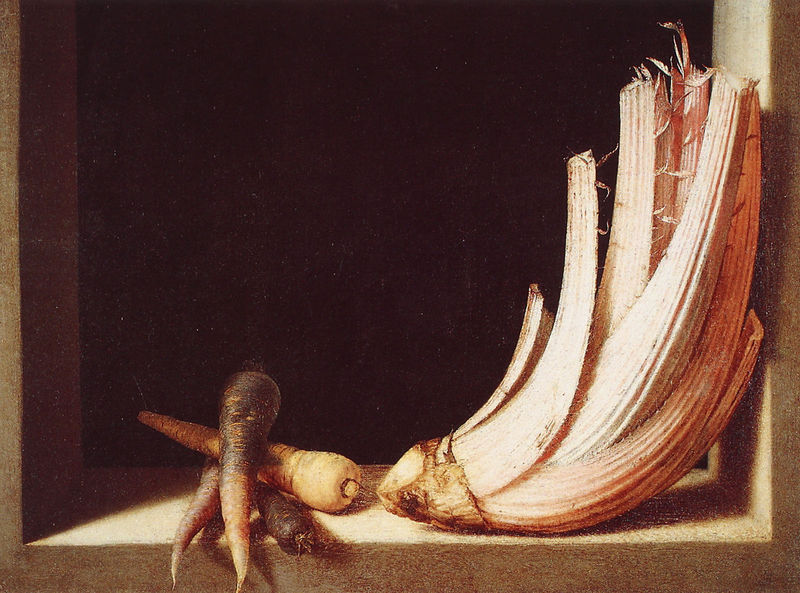
Titel: Stilleben mit Artischoke und Karotten
Künstler: Juan Sánchez Cotán
Institution: Granada, Museo de Bellas Artes
Schlagwörter: dunkel, gemälde, schatten, weiß, grün, braun, fenster, hell, hintergrund, licht, orange, schwarz, rot, beige, arm, rahmen, öl, erde, rosa, frucht, früchte, gemüse, stilleben, stillleben, mauer, essen, vier, nische, fensterrahmen, rechteck, wurzel, schlicht, leinwand, sims, schwaz, lebensmittel, rüben, karotte, lauch, knolle, sellerie, fasern, artischocke, fenchel, karotten, möhren, rübe, wurzelgemüse, gemüße, pastinaken, pastinake, schwarzwurzel, mohrrüben, gelbe rüben, stangensellerie, staudensellerie, chiccorree, chicorre, chicorree